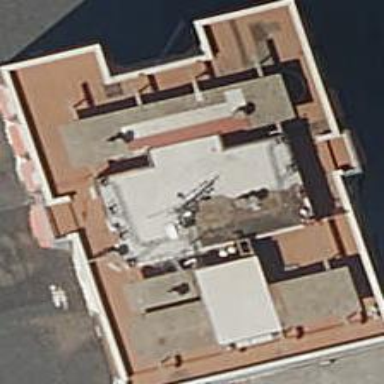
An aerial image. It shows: Part of building.